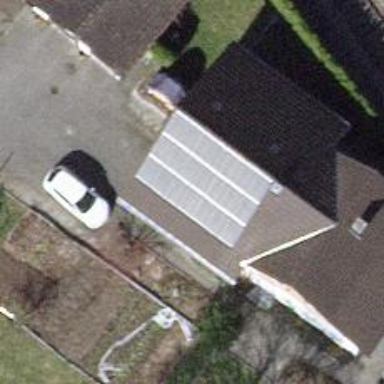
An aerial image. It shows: Solar power generator using photovoltaic panels.